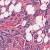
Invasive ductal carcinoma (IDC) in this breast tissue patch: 1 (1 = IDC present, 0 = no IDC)